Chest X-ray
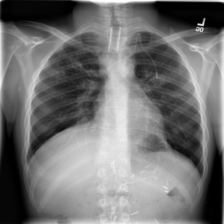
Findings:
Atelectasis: negative
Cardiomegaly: negative
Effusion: negative
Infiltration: negative
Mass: negative
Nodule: negative
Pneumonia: negative
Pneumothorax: negative
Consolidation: negative
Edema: negative
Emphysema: negative
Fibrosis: negative
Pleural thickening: negative
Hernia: negative